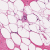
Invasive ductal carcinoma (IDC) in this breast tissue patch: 0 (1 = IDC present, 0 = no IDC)